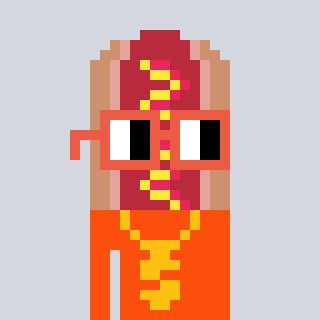
a pixel art character with square orange glasses, a hotdog-shaped head and a orange-colored body on a cool background